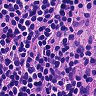
Metastatic tissue present: no